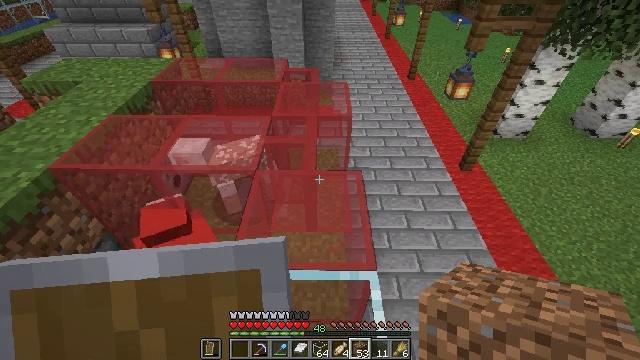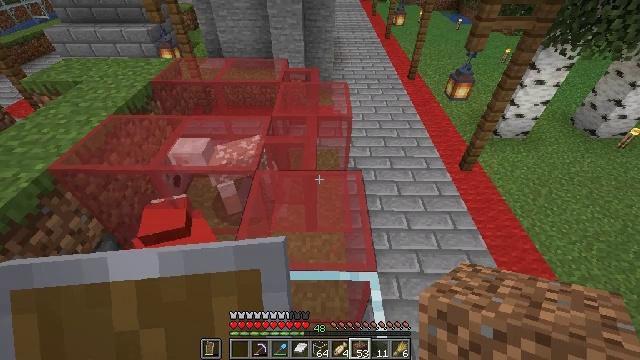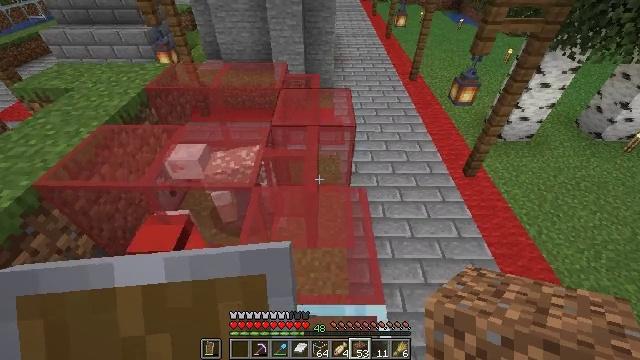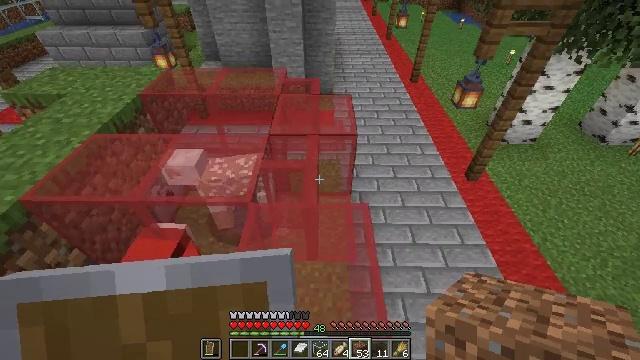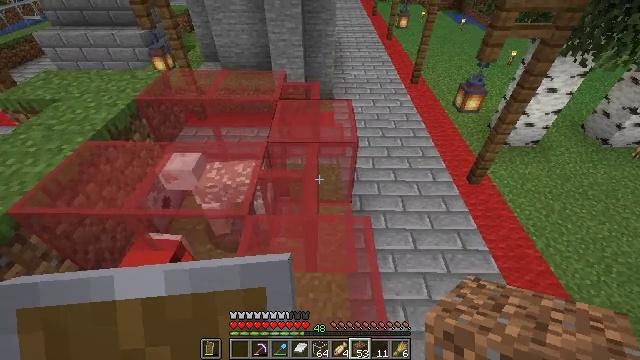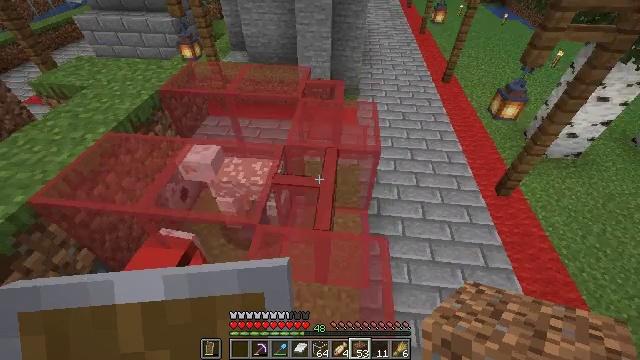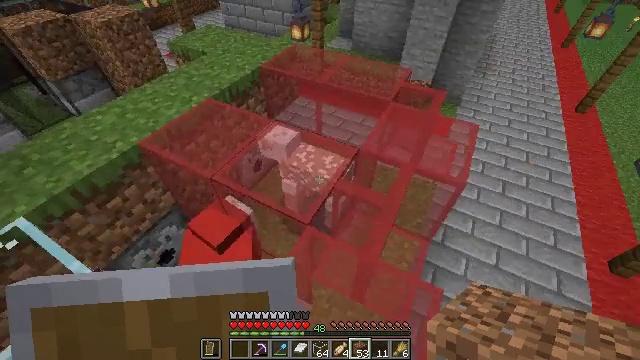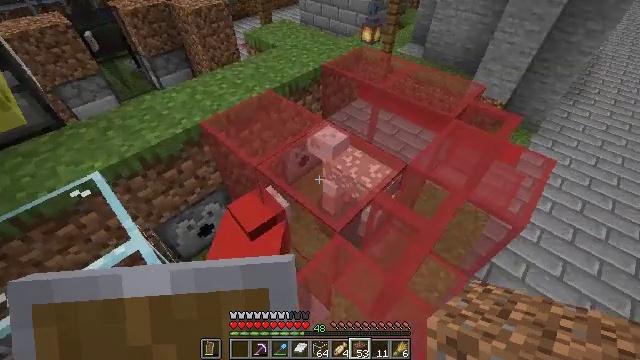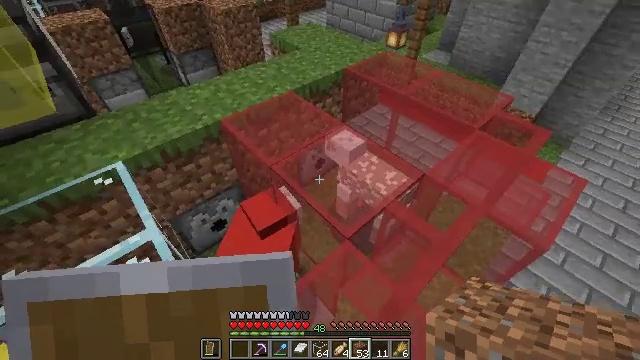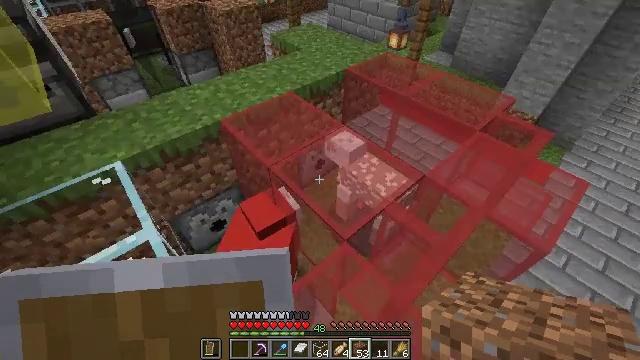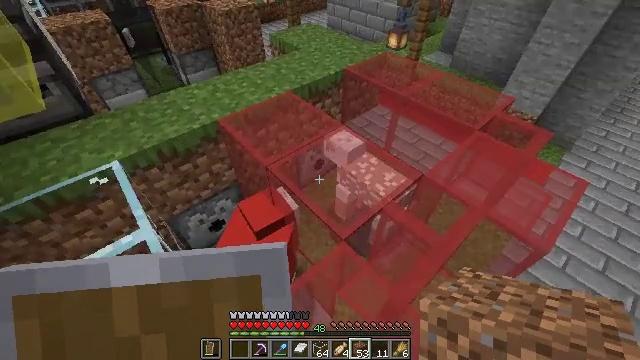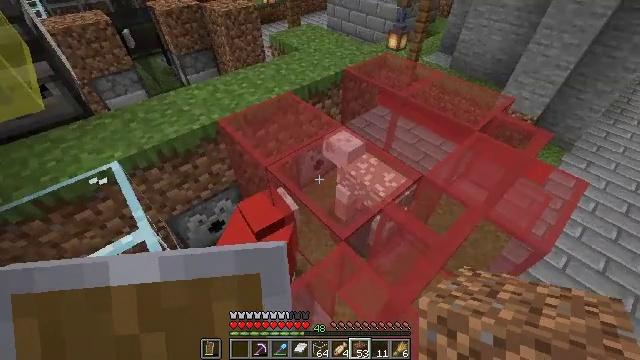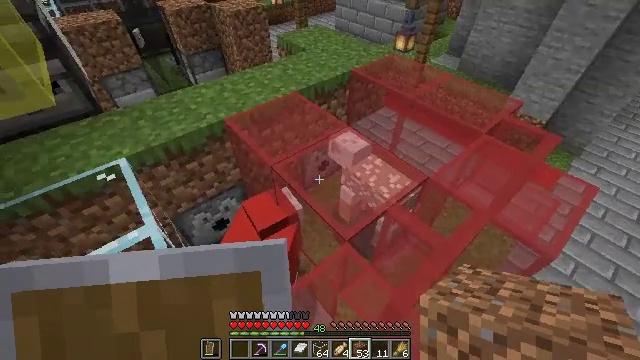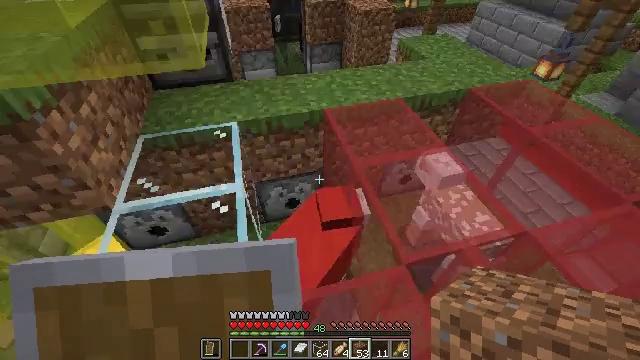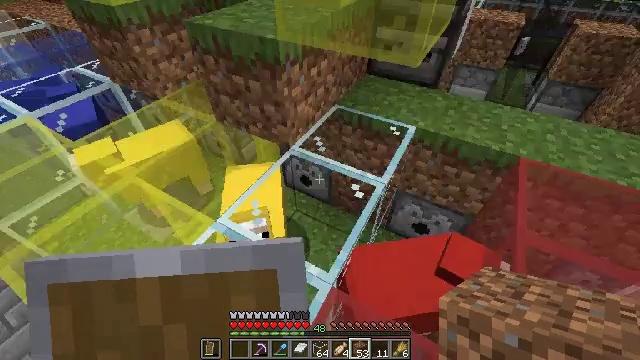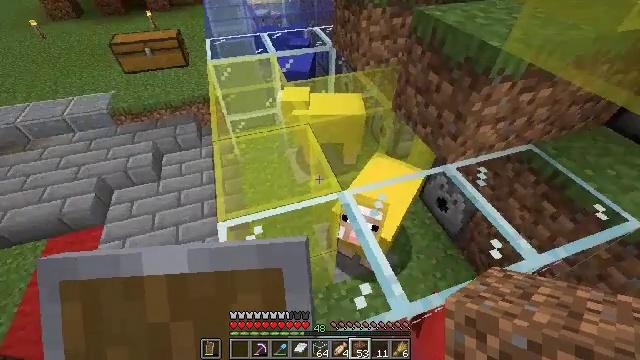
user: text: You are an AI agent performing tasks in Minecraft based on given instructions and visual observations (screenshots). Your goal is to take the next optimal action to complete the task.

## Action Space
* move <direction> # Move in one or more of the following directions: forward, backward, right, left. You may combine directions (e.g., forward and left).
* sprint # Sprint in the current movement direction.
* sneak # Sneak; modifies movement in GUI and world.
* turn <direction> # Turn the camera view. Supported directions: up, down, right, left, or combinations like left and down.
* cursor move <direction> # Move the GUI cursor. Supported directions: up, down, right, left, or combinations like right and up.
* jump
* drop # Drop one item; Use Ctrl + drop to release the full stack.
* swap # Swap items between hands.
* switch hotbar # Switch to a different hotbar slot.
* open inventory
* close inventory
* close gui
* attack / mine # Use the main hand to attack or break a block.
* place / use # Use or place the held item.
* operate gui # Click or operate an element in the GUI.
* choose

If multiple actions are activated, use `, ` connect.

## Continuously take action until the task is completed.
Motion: motion action
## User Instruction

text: Craft a red stained glass block.
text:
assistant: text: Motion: move forward
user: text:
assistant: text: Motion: move forward
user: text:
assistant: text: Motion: move forward
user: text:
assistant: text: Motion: move forward
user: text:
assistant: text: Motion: move forward, turn left and down
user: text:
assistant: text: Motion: turn left and down
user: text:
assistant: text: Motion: turn left
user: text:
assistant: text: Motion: turn left
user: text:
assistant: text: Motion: no_op
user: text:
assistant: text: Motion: no_op
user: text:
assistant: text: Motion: no_op
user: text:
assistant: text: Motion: turn left
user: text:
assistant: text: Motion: turn left
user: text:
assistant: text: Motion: turn left
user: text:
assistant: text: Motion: turn left and down
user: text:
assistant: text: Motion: turn left and up
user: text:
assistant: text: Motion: turn up
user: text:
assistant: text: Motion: no_op
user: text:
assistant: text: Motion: no_op
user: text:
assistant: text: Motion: no_op
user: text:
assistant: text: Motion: turn left and down
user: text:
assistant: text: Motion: turn left
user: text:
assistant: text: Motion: turn left
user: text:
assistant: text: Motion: move forward, turn up
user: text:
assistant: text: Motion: move forward, turn right and up
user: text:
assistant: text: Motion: move forward, turn right and up
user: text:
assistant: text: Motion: move forward, turn right
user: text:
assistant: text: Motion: turn right
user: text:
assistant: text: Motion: no_op
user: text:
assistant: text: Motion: no_op